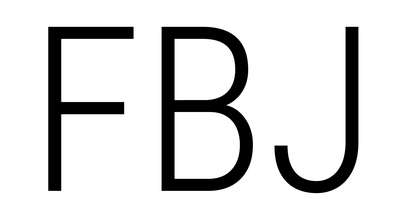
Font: Roboto_Condensed_Light